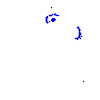
Particle: kaon